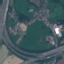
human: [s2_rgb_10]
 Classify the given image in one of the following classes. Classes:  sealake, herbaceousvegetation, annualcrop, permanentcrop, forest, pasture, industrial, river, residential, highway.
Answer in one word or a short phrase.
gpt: Highway